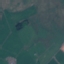
Label: Pasture